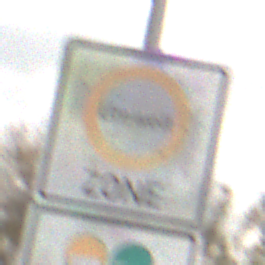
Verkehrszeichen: BeginnUmweltzone
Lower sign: FreistellungVomVerkehrsverbot2
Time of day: MorningAfternoon
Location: Outdoor (Nature)
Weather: Overcast
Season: NotSpecified
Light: Natural